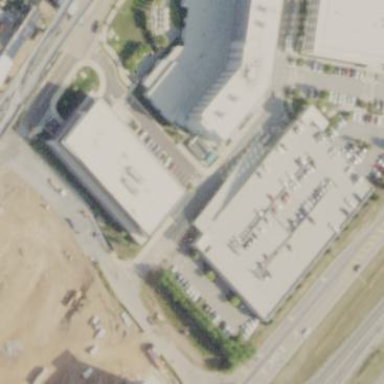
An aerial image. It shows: Multi-storey garage building used for parking.